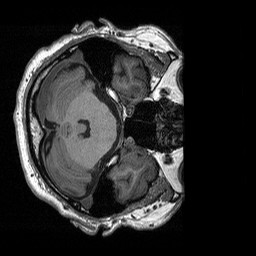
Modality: T1w
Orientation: axial
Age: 69
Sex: male
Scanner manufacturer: siemens
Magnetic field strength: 3 T
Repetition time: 2.4 s
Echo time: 0.00226 s